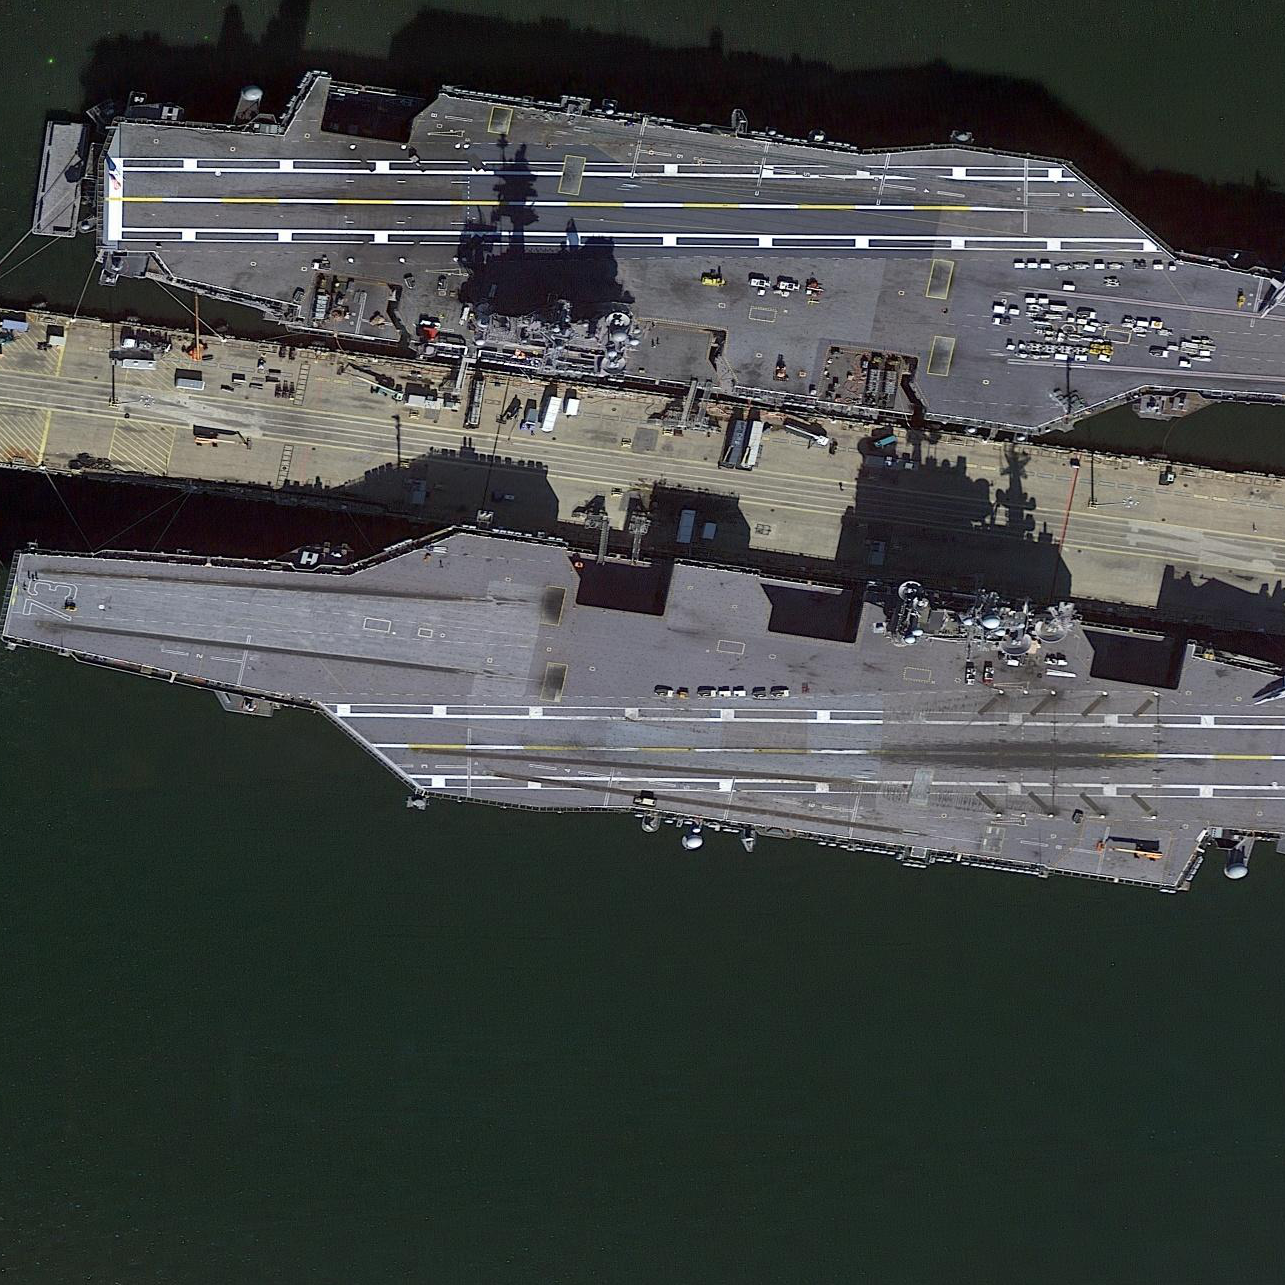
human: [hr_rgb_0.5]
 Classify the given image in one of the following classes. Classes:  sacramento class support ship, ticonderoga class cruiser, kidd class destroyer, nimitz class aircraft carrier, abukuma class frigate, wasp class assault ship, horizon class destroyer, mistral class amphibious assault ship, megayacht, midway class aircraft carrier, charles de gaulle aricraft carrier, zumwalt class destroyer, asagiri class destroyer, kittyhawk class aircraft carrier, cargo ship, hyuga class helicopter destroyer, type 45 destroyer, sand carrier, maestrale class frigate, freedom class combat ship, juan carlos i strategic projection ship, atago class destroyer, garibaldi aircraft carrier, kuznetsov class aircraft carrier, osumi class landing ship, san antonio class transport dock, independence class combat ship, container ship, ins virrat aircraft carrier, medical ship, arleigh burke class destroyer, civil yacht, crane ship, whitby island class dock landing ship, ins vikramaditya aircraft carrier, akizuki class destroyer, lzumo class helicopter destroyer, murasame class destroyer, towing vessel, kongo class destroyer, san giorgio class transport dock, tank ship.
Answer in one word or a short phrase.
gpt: Nimitz class aircraft carrier